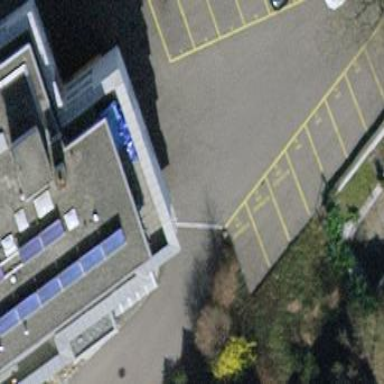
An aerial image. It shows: Parking area with surface.